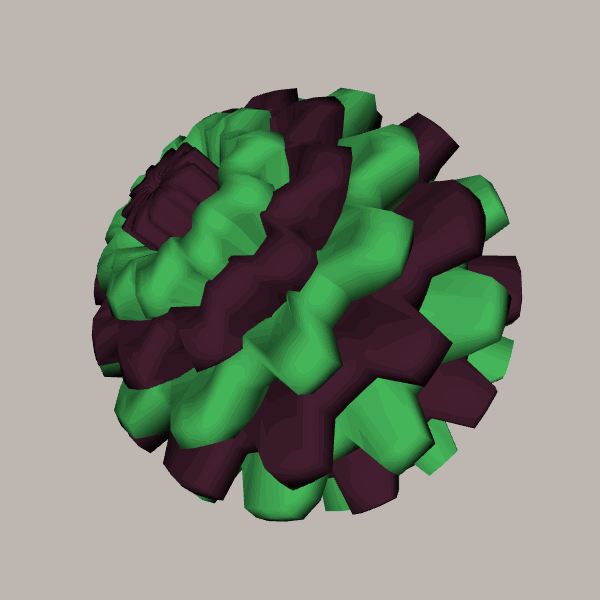
Background: light